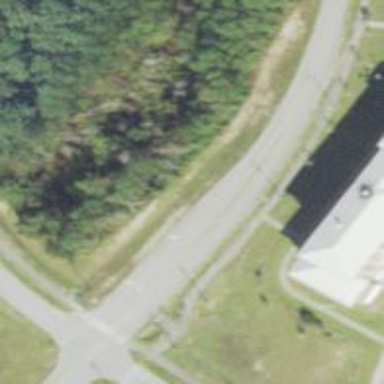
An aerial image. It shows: Tertiary road.